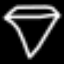
Label: diamond